Interaction volume radius: 5 \u00c5
Interaction volume height: 30 \u00c5
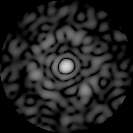
Disorder parameter: 0.7395